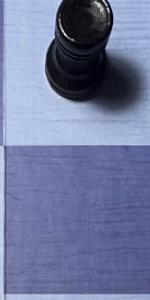
Label: Empty